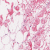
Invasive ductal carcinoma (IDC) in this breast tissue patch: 0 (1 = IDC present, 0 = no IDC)